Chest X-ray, PA view. Patient: 20 years old, sex F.
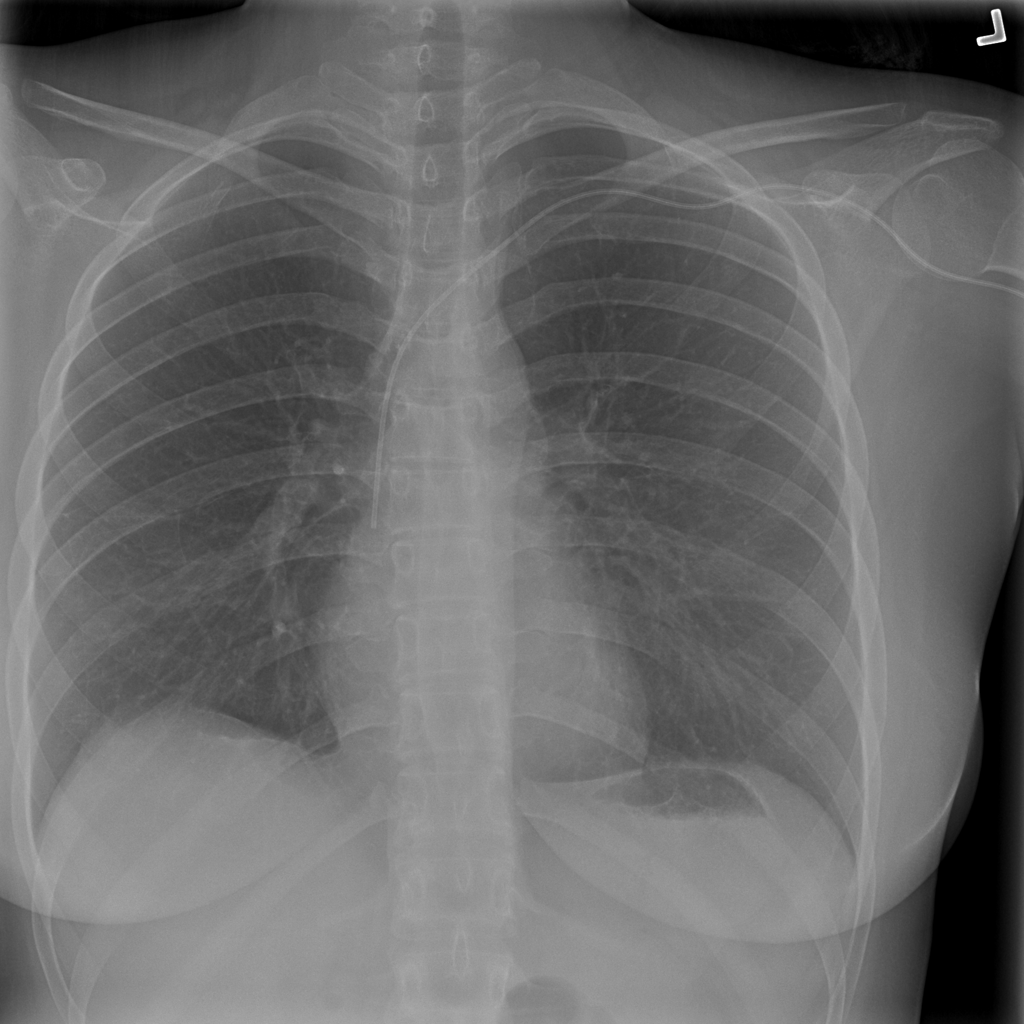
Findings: No Finding